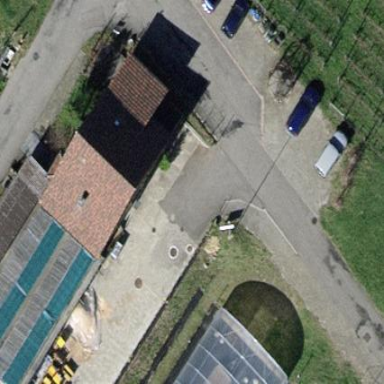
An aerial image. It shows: Detached building with gabled roof.